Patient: sex M, age 49
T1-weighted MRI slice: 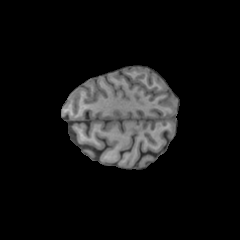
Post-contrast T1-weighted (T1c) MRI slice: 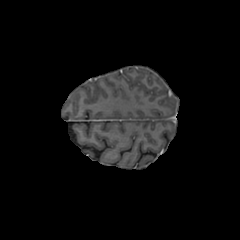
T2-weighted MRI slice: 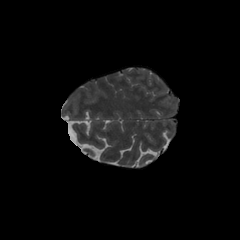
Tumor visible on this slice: no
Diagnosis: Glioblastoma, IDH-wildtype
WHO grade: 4